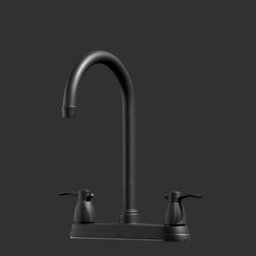
Label: appliances